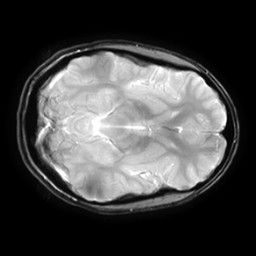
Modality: T2starw
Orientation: axial
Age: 21
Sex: female
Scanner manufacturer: ge
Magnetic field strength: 3 T
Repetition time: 0.65 s
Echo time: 0.02 s